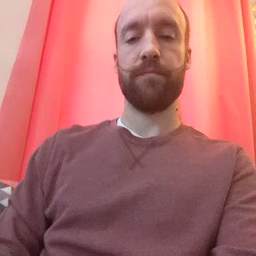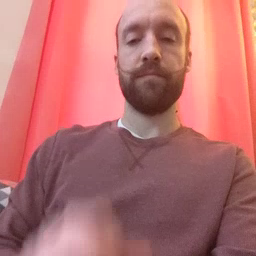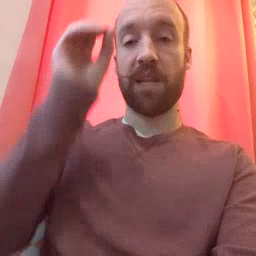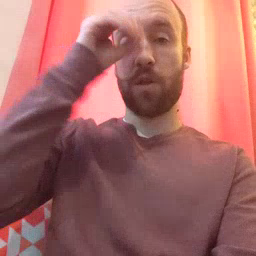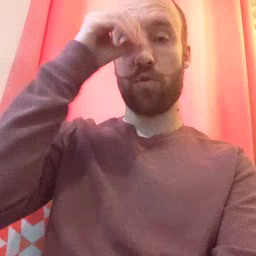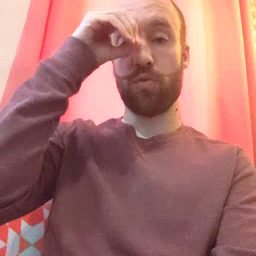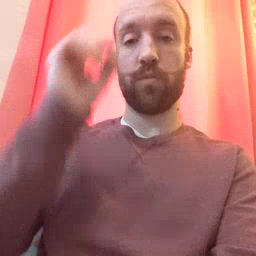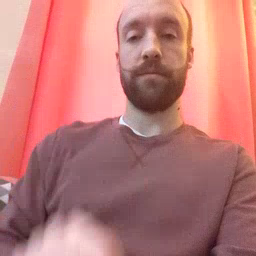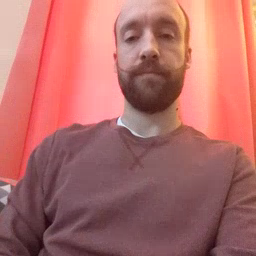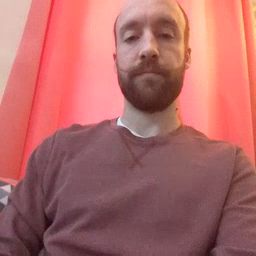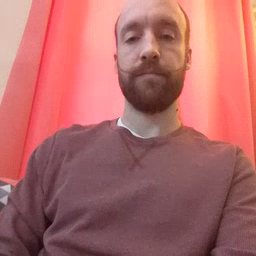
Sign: owl